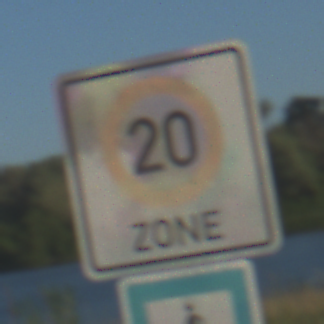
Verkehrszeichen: BeginnZone20
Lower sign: SackgasseFussgaengerDurchlaessig
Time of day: MorningAfternoon
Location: Outdoor (Nature)
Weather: Clear
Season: NotSpecified
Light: Natural